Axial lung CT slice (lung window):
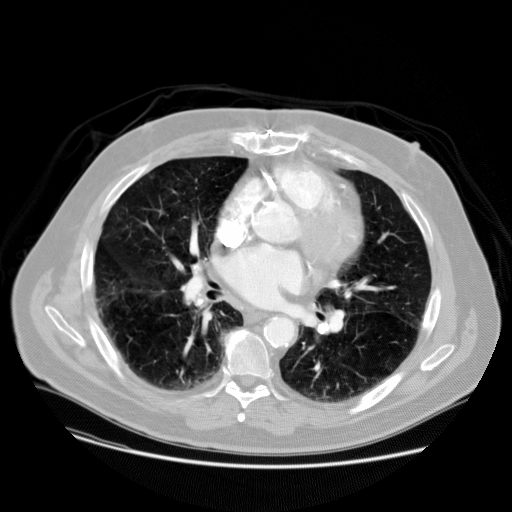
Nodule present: no